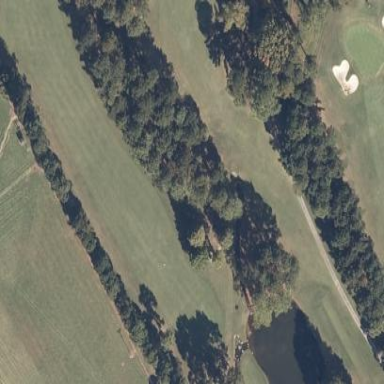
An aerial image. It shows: Grassy area designated as golf fairway.